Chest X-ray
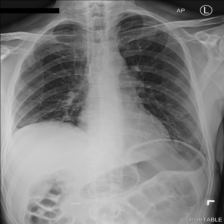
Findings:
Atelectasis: positive
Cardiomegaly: negative
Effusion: negative
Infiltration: negative
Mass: negative
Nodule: negative
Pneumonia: negative
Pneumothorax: negative
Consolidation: negative
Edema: negative
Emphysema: negative
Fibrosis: negative
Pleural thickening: negative
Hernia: negative